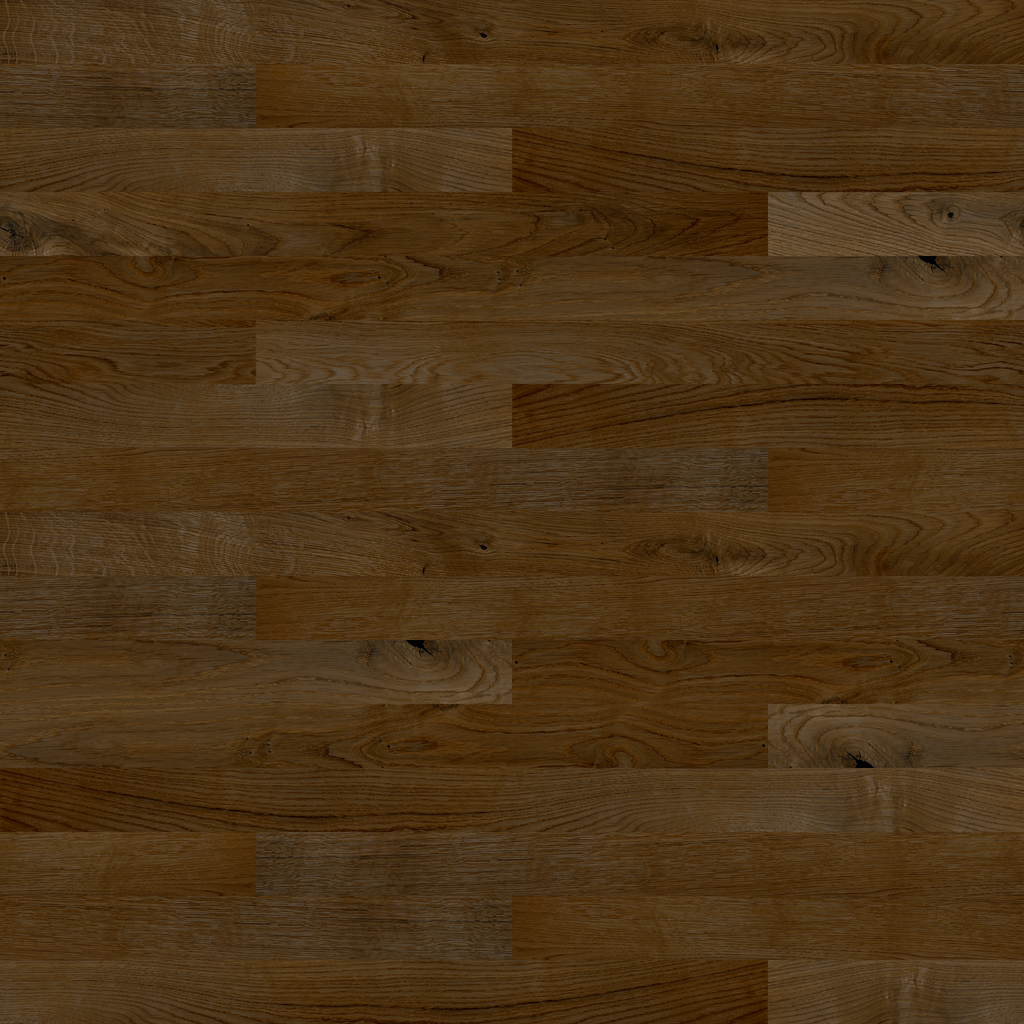
Texture map type: Color